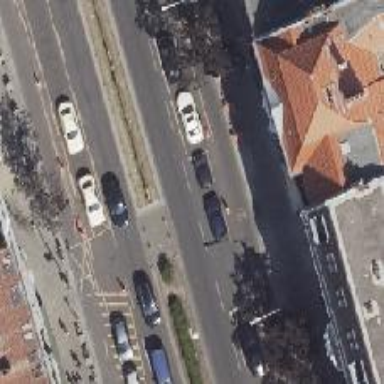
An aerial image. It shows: Parking lane barrier.